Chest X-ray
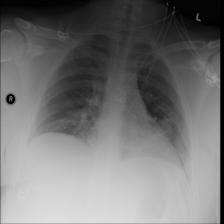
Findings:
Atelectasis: negative
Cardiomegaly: negative
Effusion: negative
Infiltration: negative
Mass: negative
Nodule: negative
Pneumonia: negative
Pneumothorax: negative
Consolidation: negative
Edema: negative
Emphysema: negative
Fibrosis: negative
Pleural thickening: negative
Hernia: negative